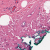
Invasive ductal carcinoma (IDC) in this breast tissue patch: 0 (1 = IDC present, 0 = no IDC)